Question: I've been trying to get all possible coordinate for a circle in a 3 dimensional space. If only 2 points values given as [x1,y1,z1] and [x2,y2,z2] and the distance from each point is r1 and r2, How can i get the path?

I used
'''
int radius =100;
for(int x= -radius; x<=radius; x++ ){
int sliceDistance = (int) Math.round(Math.sqrt(Math.pow(radius, 2) - Math.pow(x, 2)));
for(int y= -sliceDistance; y<=sliceDistance; y++){
int z = (int)Math.round(Math.sqrt(Math.pow(radius,2)-Math.pow(y,2)-Math.pow(x,2)));
System.out.println(""+x+":"+y+":"+z);
if(z!=0){
System.out.println(""+x+":"+y+":"+(-z));
}
}
}
'''
to get all the possible values for a sphere in a 3D space given the radius.But have no idea how to get the circle in a 3D space.
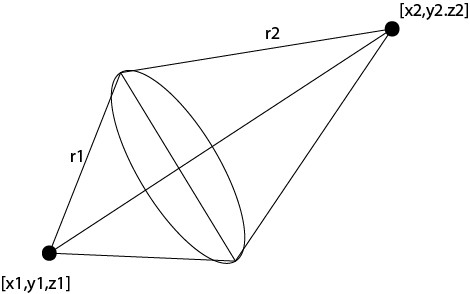
Answer: This circle is the set S of all 3D points (x,y,z) which satisfy the
equations of both spheres. The equations of the 2 spheres are known:
'(x-x1)^2 + (y-y1)^2 + (z-z1)^2 = r1 ^ 2'
'(x-x2)^2 + (y-y2)^2 + (z-z2)^2 = r2 ^ 2'
So you have to somehow "solve" this system of 2 equations i.e.
find somehow all (x,y,z) satisfying both equations.
Google for "intersection of two spheres" to start with.
This looks quite good: <URL>